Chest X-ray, PA view. Patient: 40 years old, sex M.
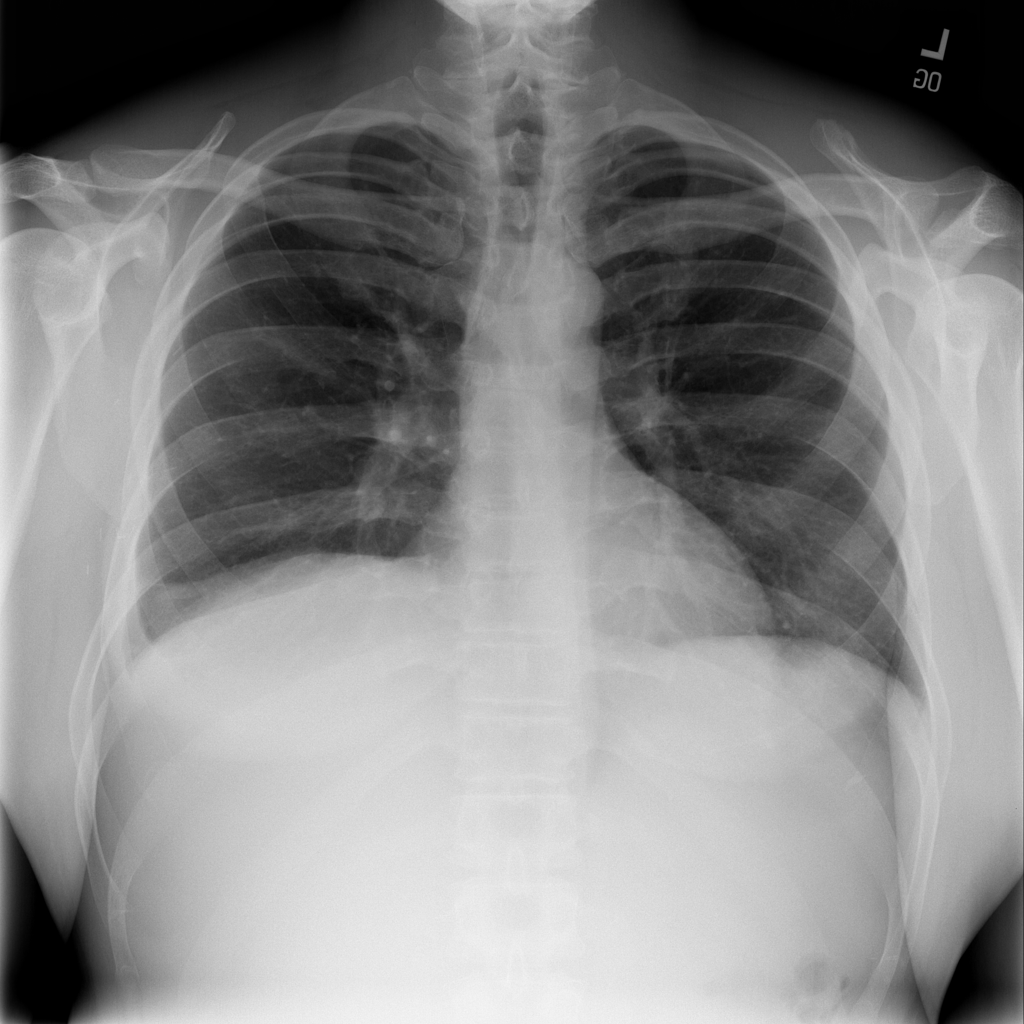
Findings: Atelectasis